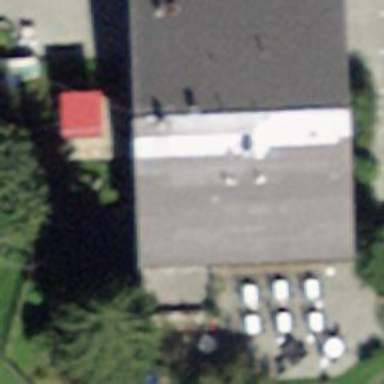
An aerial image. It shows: Hotel building.